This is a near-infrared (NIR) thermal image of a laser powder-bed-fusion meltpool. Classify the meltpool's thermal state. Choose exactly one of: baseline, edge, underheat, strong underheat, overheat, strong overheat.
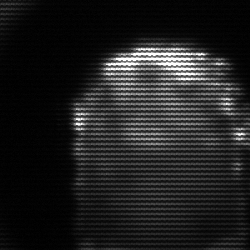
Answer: baseline